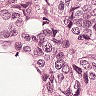
Metastatic tissue present: yes